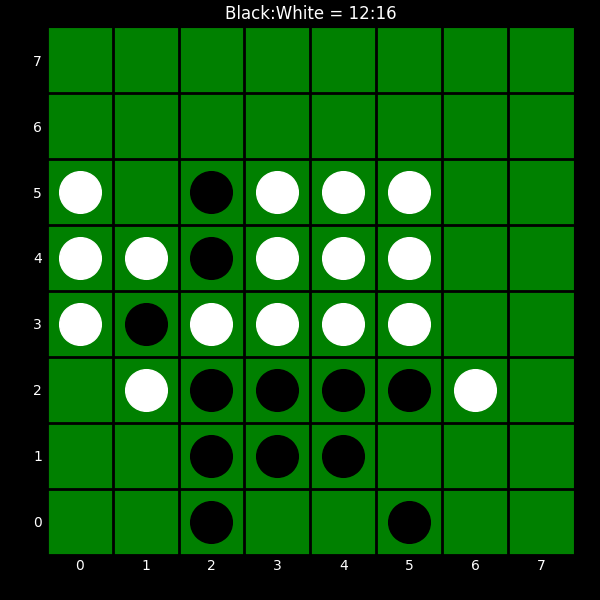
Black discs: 12
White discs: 16